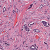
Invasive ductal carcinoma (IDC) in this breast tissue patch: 1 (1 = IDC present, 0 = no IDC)